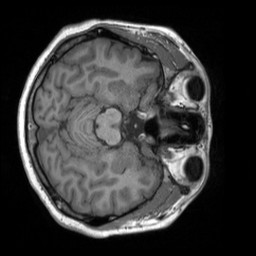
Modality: T1w
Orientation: axial
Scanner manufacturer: siemens
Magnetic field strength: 3 T
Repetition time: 2 s
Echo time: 0.0023 s